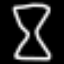
Label: hourglass